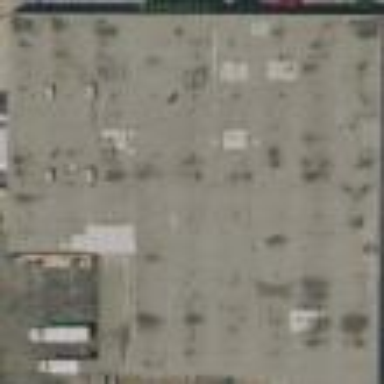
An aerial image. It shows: Warehouse building.